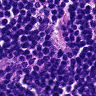
Metastatic tissue present: no